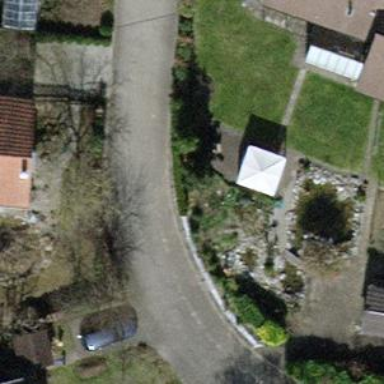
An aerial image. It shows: Residential road with asphalt surface and no sidewalks.